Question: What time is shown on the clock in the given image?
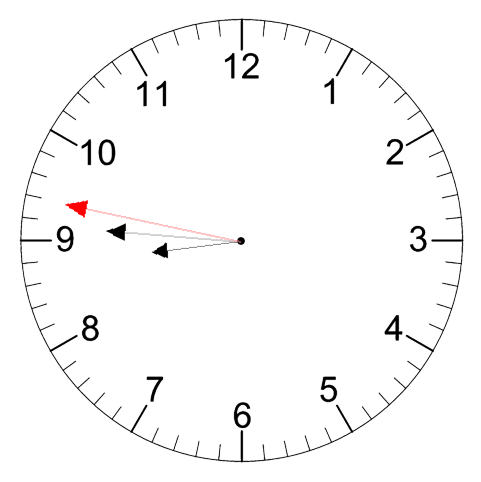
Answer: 08:45:47